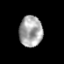
Tissue: prostate
Cell type: T cells
Senescence score: 0.3037
Nuclear area (px): 700
Mean DAPI intensity: 166.233